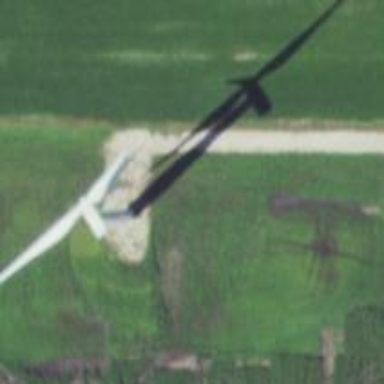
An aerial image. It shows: Wind turbine generator that utilizes wind as its source for generating electricity. It is of the horizontal axis type.